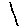
Label: line